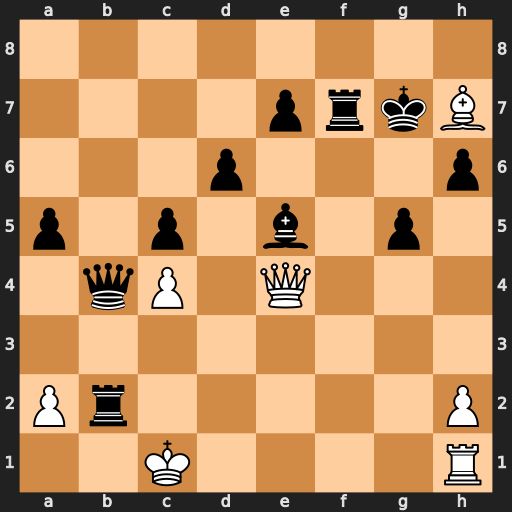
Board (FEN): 8/4prkB/3p3p/p1p1b1p1/1qP1Q3/8/Pr5P/2K4R
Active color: w
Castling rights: -
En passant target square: -
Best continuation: Qg6+ Kh8 Qg8#